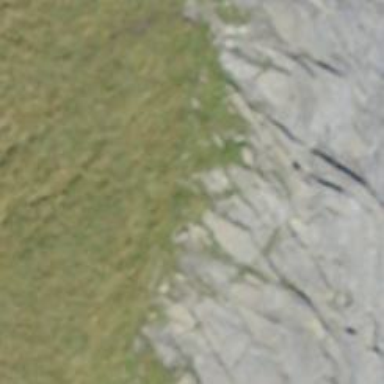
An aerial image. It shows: Natural cliff.